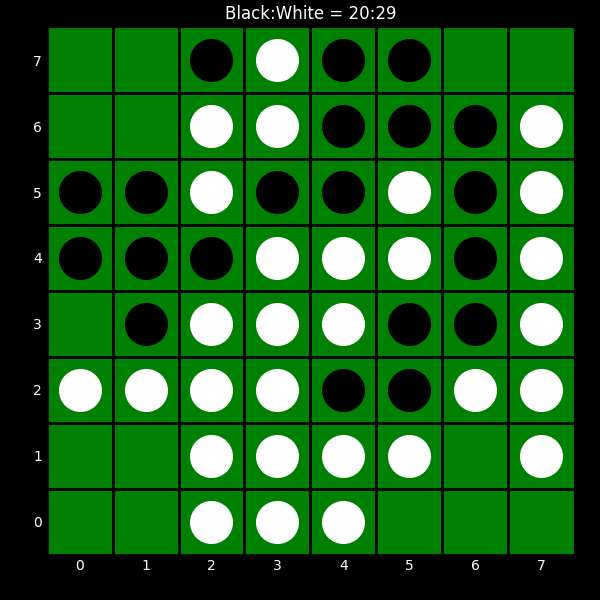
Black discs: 20
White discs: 29